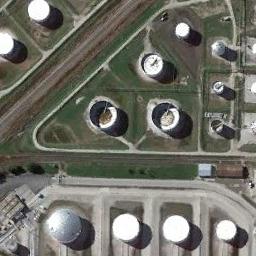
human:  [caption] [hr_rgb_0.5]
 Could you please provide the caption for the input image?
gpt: The storage tanks are surrounded by grass .

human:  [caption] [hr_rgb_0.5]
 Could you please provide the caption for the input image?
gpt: There are some white and silver storage tanks on the grass .

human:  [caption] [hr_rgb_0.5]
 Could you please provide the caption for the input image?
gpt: There are three white storage tanks and three silver storage tanks .

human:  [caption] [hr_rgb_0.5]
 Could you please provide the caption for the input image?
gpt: There are many different-sized storage tanks and many buildings in the factory, And there are large lawns in the factory .

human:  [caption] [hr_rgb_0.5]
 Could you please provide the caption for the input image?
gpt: There are some storage tanks of different sizes .